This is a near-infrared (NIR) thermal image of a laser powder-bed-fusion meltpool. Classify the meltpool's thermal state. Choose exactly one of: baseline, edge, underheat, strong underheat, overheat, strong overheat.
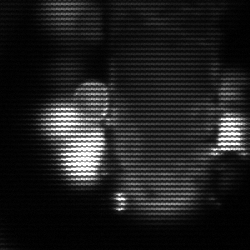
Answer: strong underheat